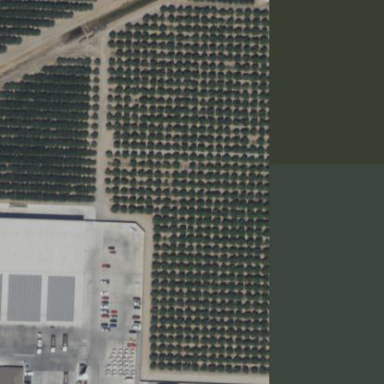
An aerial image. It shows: Orange orchard with rows of orange trees.